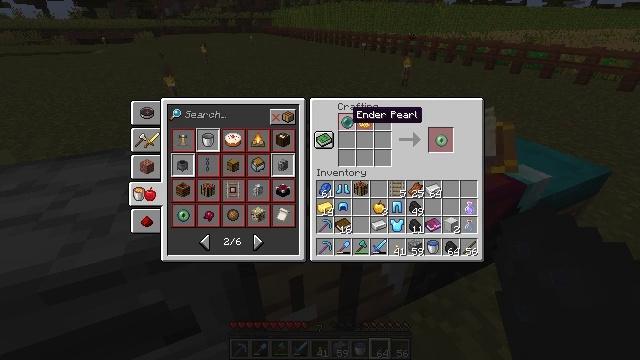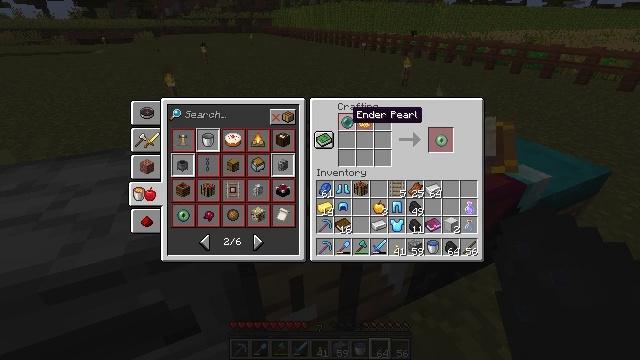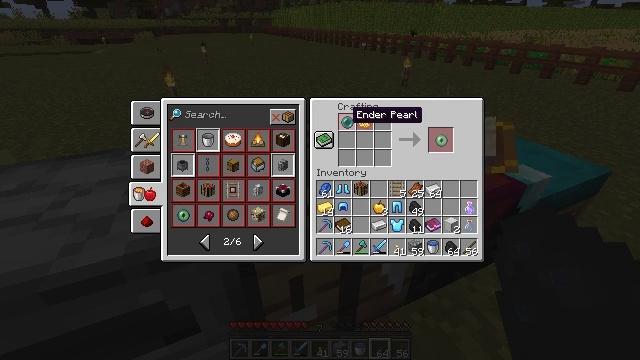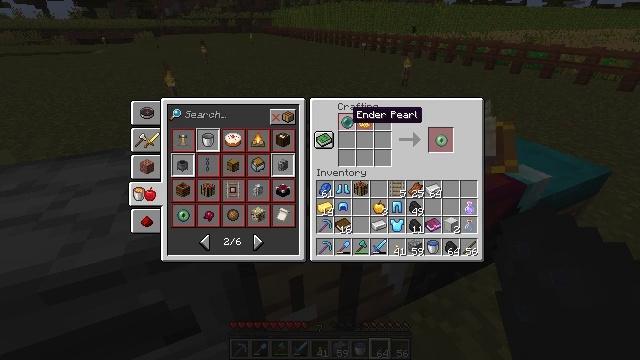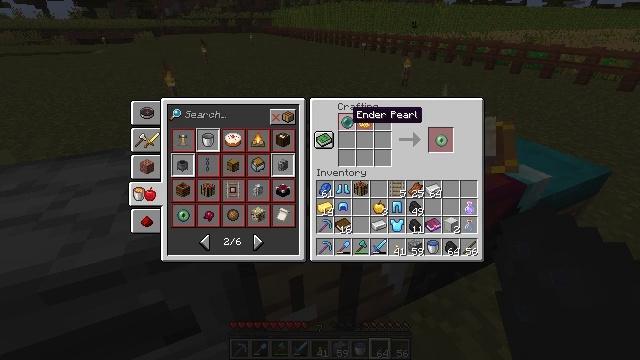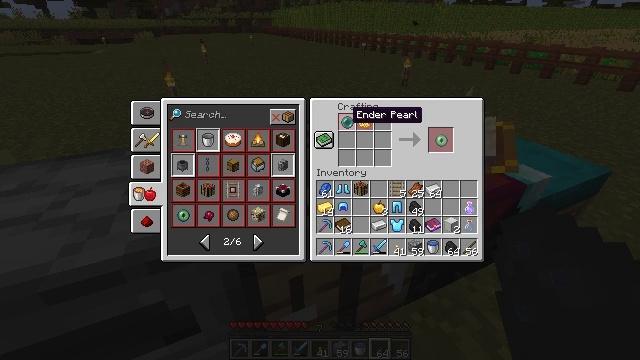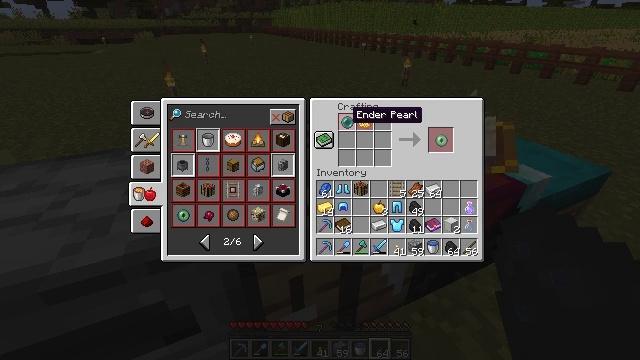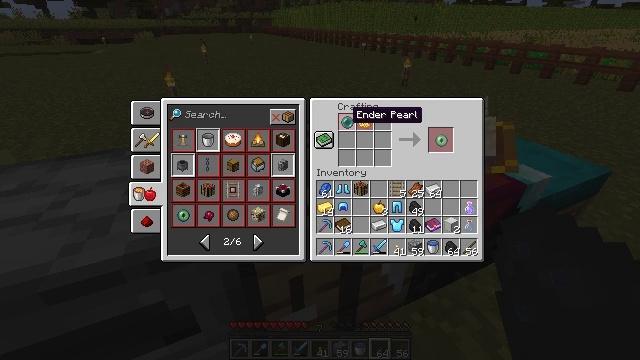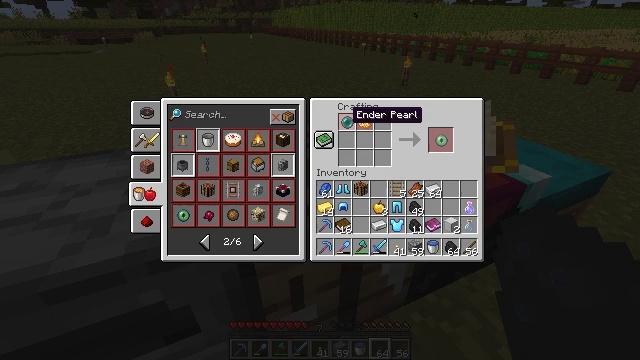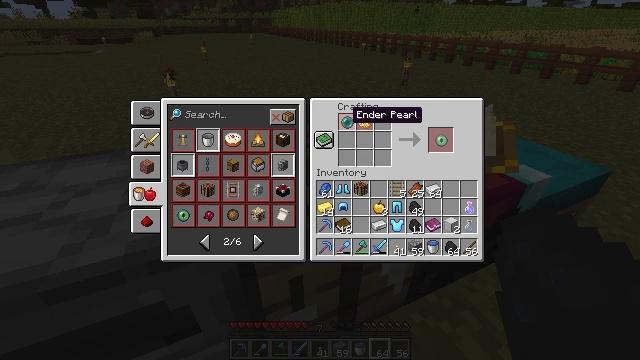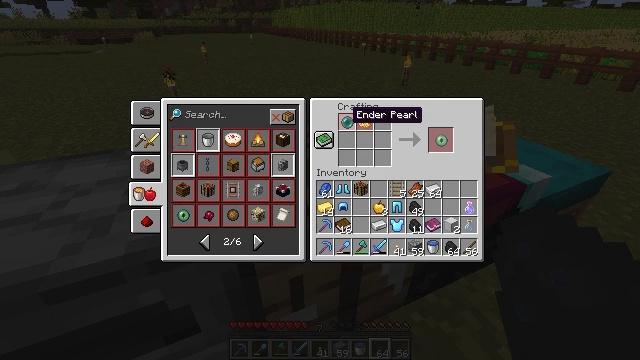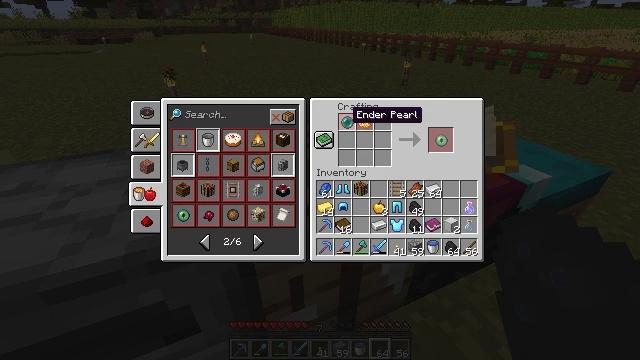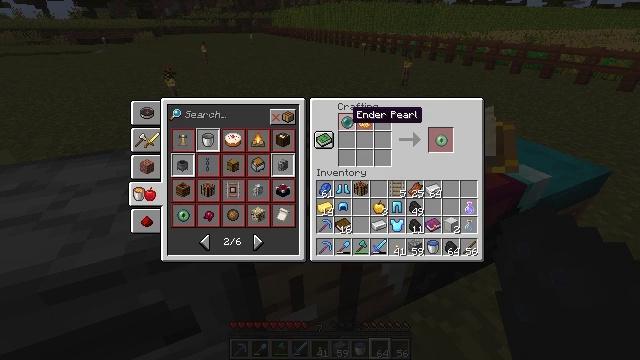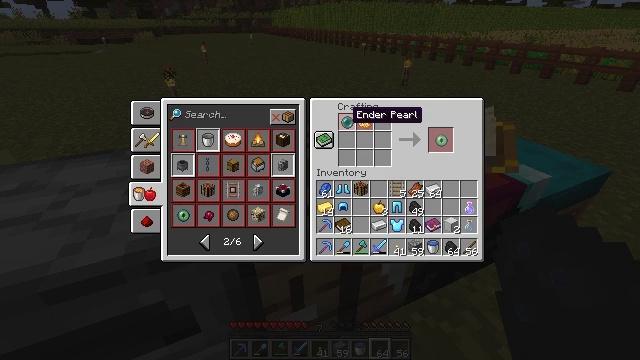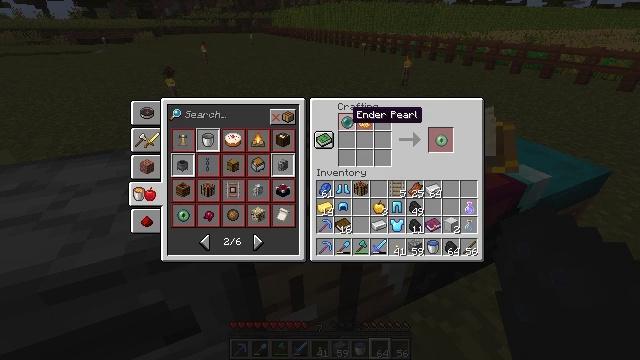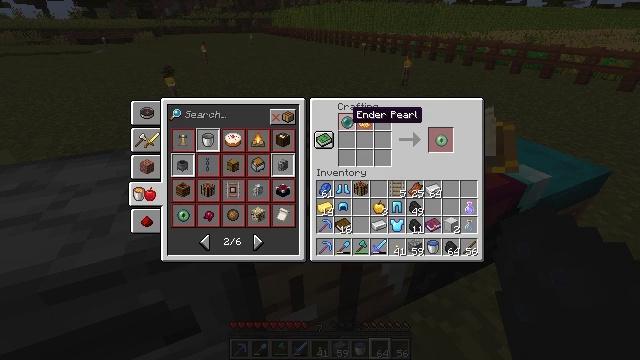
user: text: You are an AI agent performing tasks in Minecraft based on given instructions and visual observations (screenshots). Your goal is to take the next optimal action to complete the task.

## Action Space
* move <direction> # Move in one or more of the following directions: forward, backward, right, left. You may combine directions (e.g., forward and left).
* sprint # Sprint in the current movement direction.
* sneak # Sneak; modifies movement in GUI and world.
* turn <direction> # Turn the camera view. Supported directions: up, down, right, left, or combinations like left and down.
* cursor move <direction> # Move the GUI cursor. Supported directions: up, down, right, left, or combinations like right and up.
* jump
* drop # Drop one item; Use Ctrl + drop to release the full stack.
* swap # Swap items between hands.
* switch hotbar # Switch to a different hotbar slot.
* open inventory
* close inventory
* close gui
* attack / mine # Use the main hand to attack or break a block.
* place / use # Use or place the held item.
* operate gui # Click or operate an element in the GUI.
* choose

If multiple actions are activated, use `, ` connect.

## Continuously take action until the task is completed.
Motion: motion action
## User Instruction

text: Craft fermented spider eye in the crafting menu.
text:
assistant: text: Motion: no_op
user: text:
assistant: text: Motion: no_op
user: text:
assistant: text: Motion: no_op
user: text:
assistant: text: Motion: no_op
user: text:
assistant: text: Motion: no_op
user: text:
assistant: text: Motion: no_op
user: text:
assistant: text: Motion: no_op
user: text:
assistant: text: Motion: no_op
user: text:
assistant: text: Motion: no_op
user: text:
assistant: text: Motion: no_op
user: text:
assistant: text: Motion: no_op
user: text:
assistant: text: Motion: no_op
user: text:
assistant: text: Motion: no_op
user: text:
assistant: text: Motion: no_op
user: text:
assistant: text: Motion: no_op
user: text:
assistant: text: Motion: no_op
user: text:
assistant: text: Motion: no_op
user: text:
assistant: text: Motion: no_op
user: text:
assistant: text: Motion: no_op
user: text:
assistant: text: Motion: no_op
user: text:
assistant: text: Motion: no_op
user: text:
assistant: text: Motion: no_op
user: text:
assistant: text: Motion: no_op
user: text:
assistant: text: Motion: no_op
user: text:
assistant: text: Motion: no_op
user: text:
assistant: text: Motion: no_op
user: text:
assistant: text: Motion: no_op
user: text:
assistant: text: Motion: no_op
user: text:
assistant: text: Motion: cursor move right
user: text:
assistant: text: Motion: cursor move right